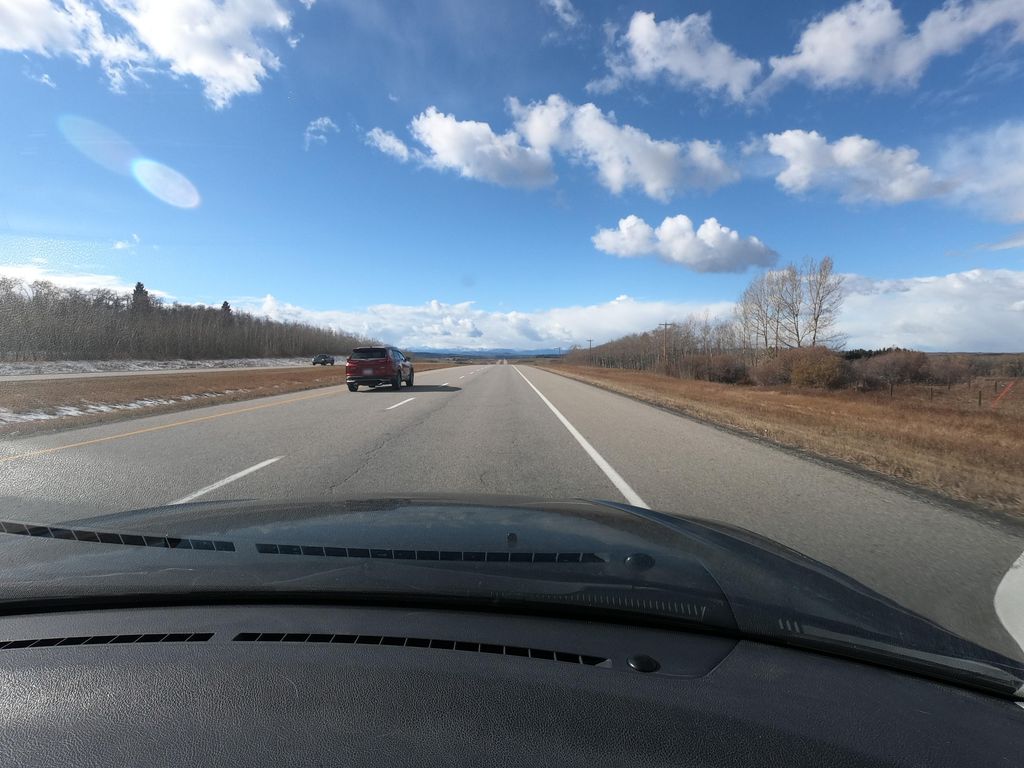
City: calgary